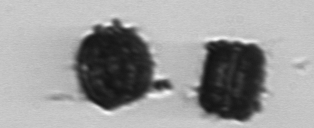
Label: Thalassiosira_TAG_external_detritus